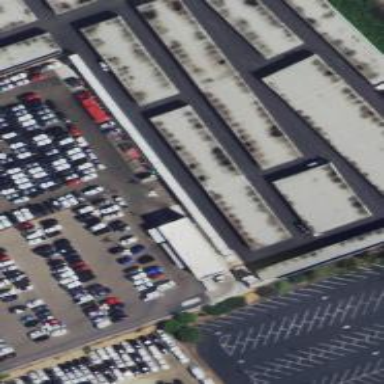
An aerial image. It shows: Industrial building.